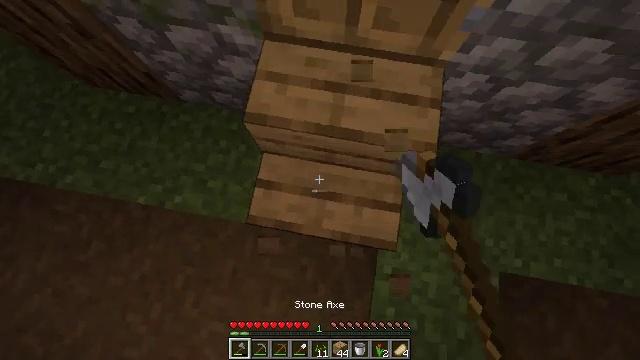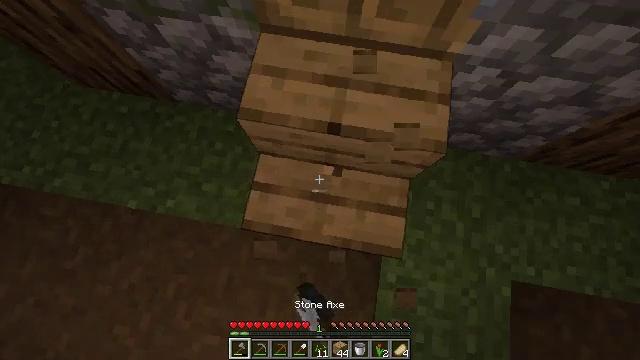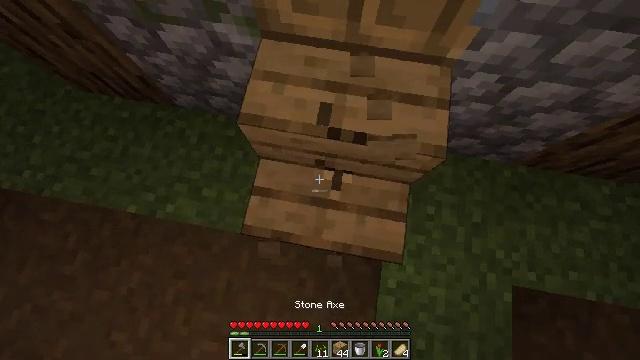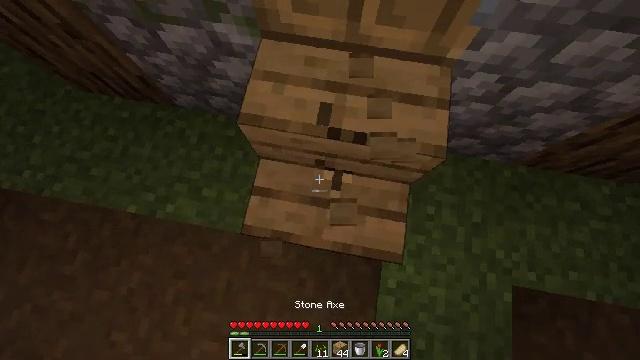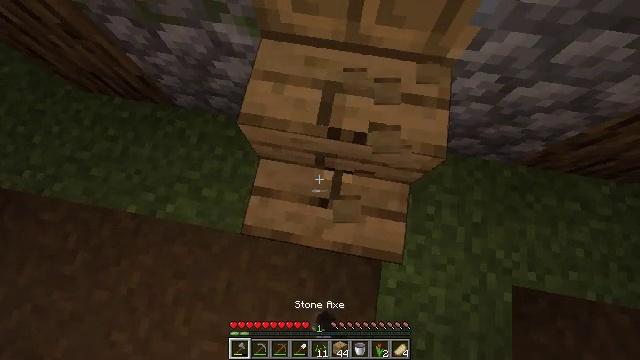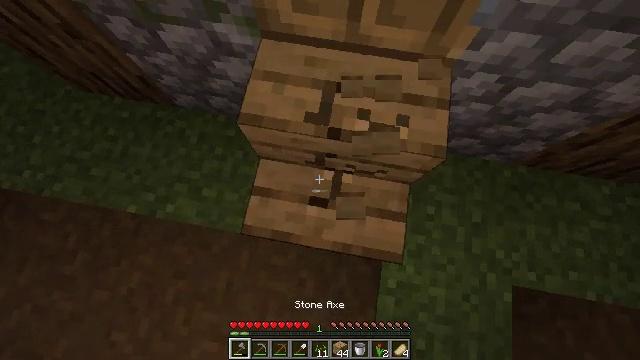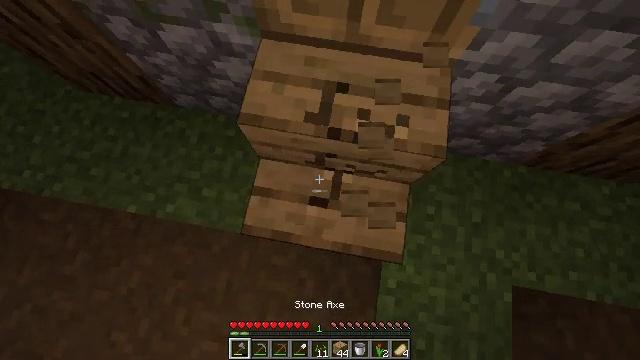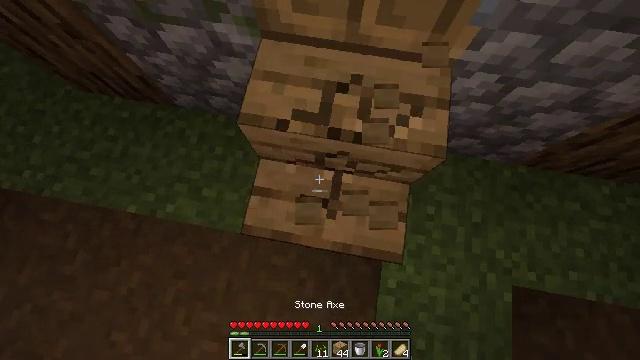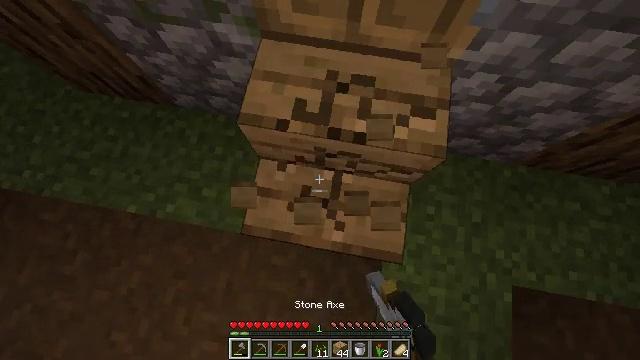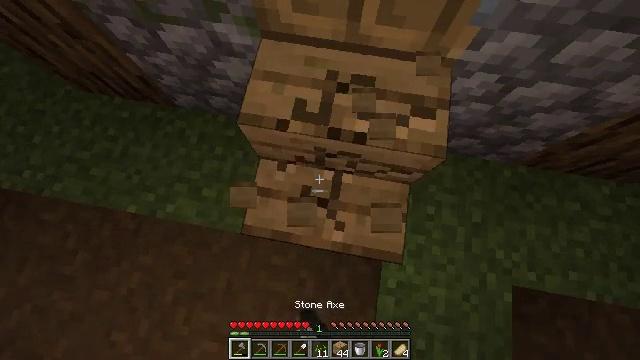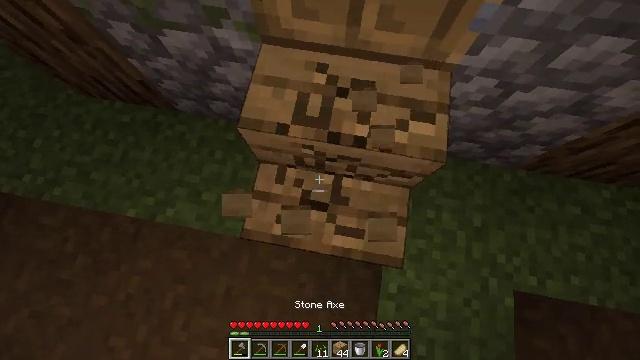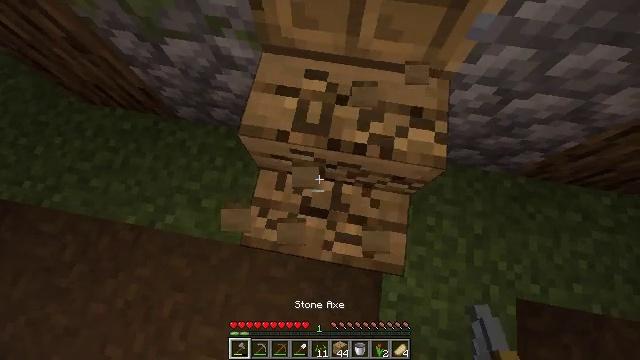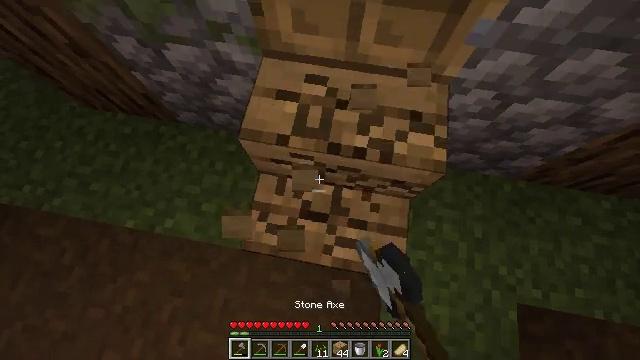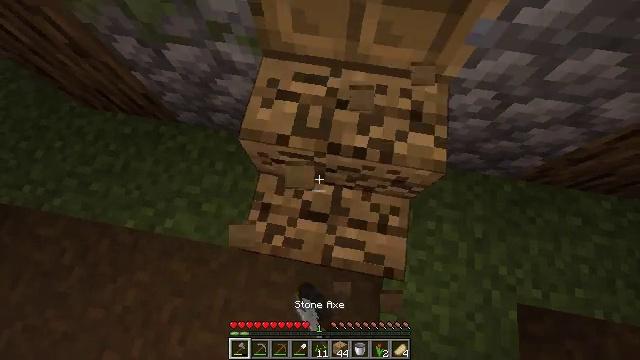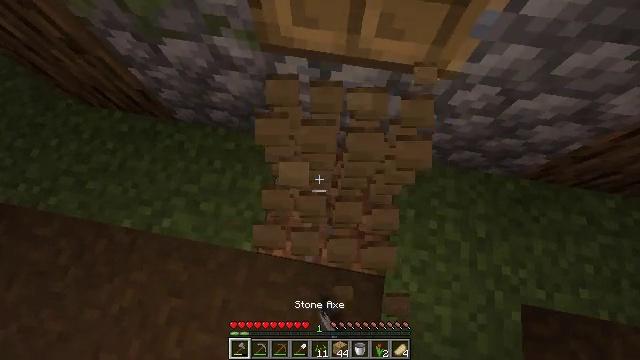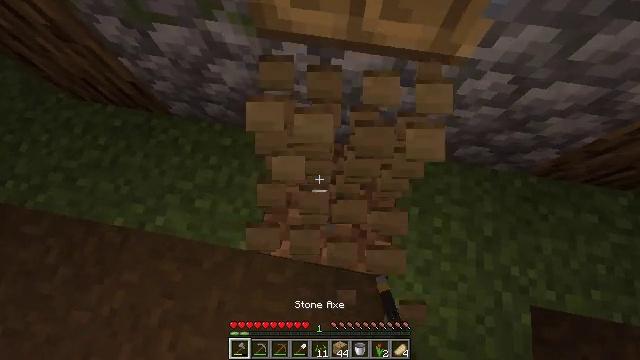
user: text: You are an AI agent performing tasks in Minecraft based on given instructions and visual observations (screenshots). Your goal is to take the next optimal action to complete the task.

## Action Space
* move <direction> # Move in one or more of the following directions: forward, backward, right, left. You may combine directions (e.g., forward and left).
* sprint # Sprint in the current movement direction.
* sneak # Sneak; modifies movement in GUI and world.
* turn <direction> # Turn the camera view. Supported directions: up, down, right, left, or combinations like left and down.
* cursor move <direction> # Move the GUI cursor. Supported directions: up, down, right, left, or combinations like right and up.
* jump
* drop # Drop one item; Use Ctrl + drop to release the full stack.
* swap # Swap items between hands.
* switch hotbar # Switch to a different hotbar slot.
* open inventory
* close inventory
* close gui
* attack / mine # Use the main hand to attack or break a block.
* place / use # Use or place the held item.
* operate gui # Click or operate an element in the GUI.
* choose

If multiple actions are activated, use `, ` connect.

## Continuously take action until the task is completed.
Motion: motion action
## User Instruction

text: Collect oak stairs from a structure.
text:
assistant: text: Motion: turn up, attack / mine
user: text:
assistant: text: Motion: turn up, attack / mine
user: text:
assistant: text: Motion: attack / mine
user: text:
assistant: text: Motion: attack / mine
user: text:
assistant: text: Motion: attack / mine
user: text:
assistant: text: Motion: attack / mine
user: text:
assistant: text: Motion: attack / mine
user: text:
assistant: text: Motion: attack / mine
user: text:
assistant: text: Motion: attack / mine
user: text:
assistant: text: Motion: attack / mine
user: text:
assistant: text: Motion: turn up, attack / mine
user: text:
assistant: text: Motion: attack / mine
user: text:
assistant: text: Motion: attack / mine
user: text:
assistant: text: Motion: attack / mine
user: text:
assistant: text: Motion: attack / mine
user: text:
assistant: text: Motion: attack / mine
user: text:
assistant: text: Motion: attack / mine
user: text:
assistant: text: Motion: attack / mine
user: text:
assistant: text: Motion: attack / mine